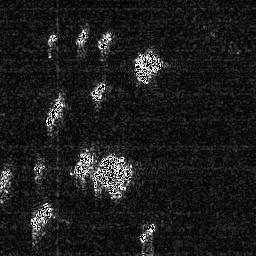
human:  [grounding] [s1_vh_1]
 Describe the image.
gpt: In the satellite image, there is  <ref>1 small ship </ref> <box>[[17, 12, 22, 18, 0]]</box> located at top left,  <ref>2 small ship </ref> <box>[[28, 10, 35, 17, 0], [36, 11, 44, 19, 0]]</box> located at top,  <ref>1 medium ship </ref> <box>[[51, 18, 63, 33, 0]]</box> located at top,  <ref>1 small ship </ref> <box>[[34, 31, 42, 39, 0]]</box> located at center,  <ref>1 medium ship </ref> <box>[[16, 36, 25, 49, 0]]</box> located at left,  <ref>1 small ship </ref> <box>[[0, 64, 4, 76, 0]]</box> located at bottom left,  <ref>1 medium ship </ref> <box>[[9, 78, 21, 90, 0]]</box> located at bottom left,  <ref>1 medium ship </ref> <box>[[26, 57, 34, 69, 0]]</box> located at center,  <ref>1 large ship </ref> <box>[[36, 58, 51, 77, 0]]</box> located at center,  <ref>1 small ship </ref> <box>[[53, 85, 60, 94, 0]]</box> located at bottom.